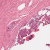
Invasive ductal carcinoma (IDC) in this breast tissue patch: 0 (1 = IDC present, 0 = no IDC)